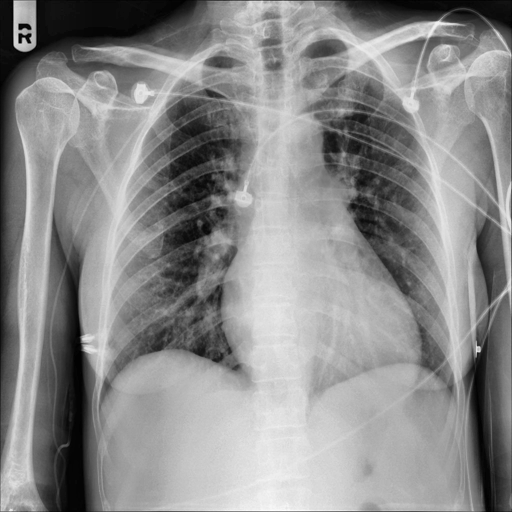
Finding: NORMAL